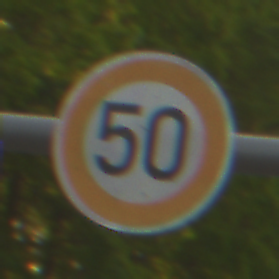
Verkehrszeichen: Geschwindigkeit50
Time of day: SunriseSunset
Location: Outdoor (RoadRail)
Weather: Clear
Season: NotSpecified
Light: Natural